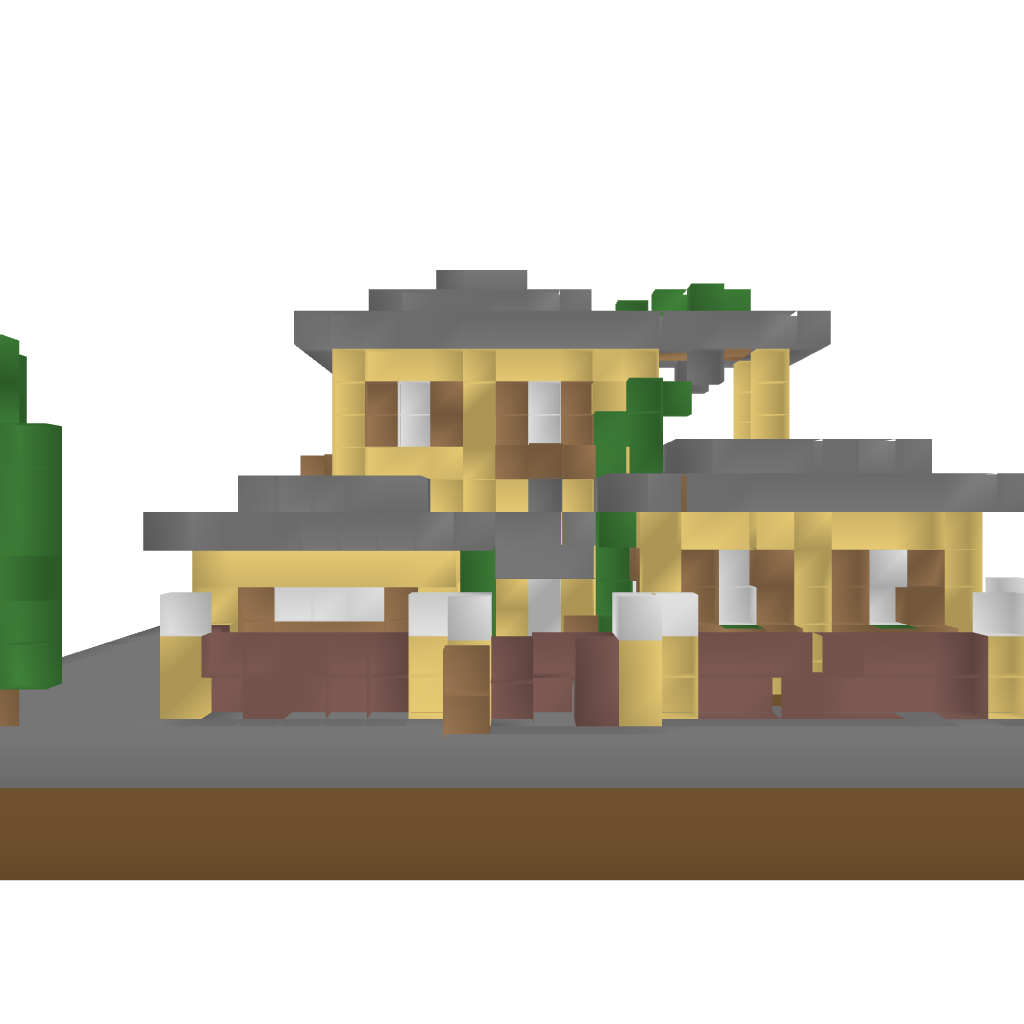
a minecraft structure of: Italian House bad low quality